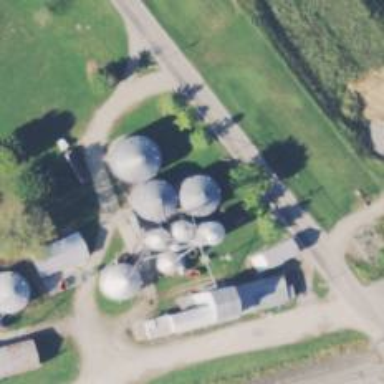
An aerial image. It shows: Silo.